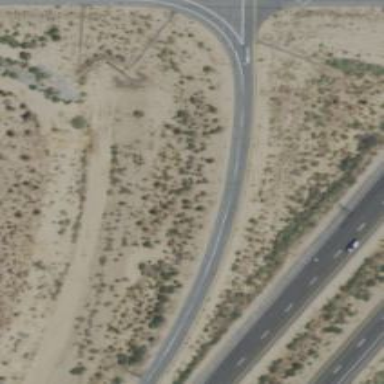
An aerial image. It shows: Asphalt trunk link road.